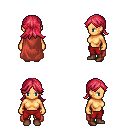
a pixel art fantasy rpg character, female body template, human, tanned skin, maroon cape, red pants, ruby red loose hair, brown shoes, four views (front, back, left, right), 2x2 character sprite sheet, small pixel art, hard edges, no anti-aliasing